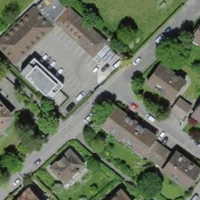
EUNIS habitat code: 55
Species observed at this site:
Cepaea nemoralis
Fagus sylvatica
Symphoricarpos albus